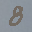
Label: 8